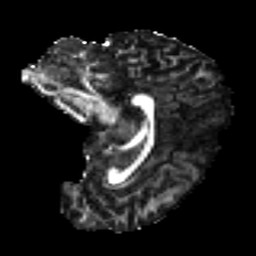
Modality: FA
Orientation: sagittal
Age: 27
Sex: female
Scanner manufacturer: ge
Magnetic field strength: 3 T
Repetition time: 7.8 s
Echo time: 0.0606 s